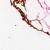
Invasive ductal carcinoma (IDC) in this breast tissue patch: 0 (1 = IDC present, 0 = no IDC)